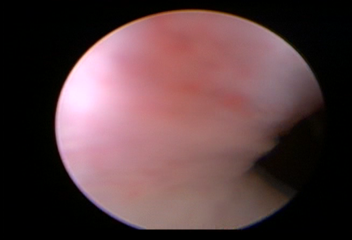
Modality: WLC
Class: Normal mucosa
Bladder cancer association: No